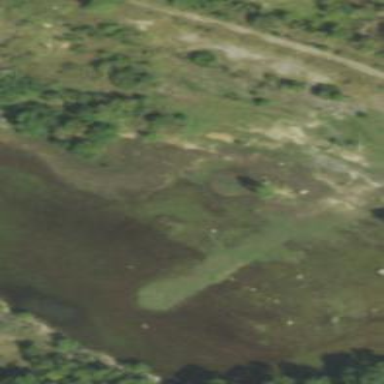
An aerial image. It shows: Pond surrounded by natural water.